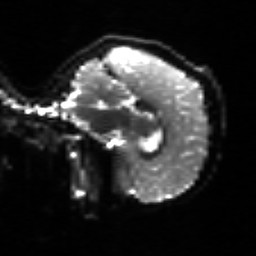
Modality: sbref
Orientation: sagittal
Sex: female
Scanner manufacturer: siemens
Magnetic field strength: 3 T
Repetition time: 5 s
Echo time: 0.071 s